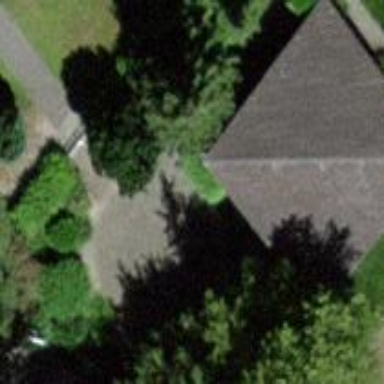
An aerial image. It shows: Chapel building.